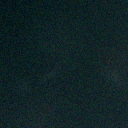
Screen state: off